Question:
I am working on cake website where user can add cakes in their cart. Then, their cart summary will be displayed in this page.For now, i could only generate summary of cart from database. I need to allow user to click on desired delete button and be able to delete the respective cart row from database.
'''
// To display the summary
$pick = "SELECT bname,quantity,price,sum FROM cart WHERE user_id LIKE '$search'";
$result1 = mysqli_query($conn, $pick);
$counting = 1;
if (mysqli_num_rows($result1) > 0) {
echo "<table align='center' class='summarytbl'>";
echo "<tr><th>No</th><th>Book Title</th><th>Price</th><th>Quantity</th><th>Total Price</th><th>Delete Order</th></tr>";
while($row = mysqli_fetch_assoc($result1)) {
echo "<tr><td>".$counting."</td><td>".$row['bname']."</td><td>".$row['price']."</td><td>".$row['quantity']."</td><td>".$row['sum']."</td><td><button type='button' class='delete' name=".$row['bname']." value=".$row['quantity'].">Delete</button></td></tr>";
$counting++;
}
echo"</table><br/><br/><br/>";
echo "<table align='center' class='new'>";
echo "<tr><td>Total Price</td><td>".$total."</td></tr>";
echo "<tr><td>Discount</td><td>".$discount."</td></tr>";
echo "<tr><td>Postage</td><td>".$postage."</td></tr>";
echo "<tr><td><b>Nett Price</b></td><td><b>".$nett."</b></td></tr>";
echo"</table>";
}
'''
i was hoping to use this statement to get button's value(quantity) and name(cake name) to delete row from table. But, it is not working. Please help.Thank you.
'''
if(isset($_POST['delete']))
{
$command = "DELETE FROM cart WHERE bname= ".$row['bname']." AND quantity=".$row['quantity'];
mysqli_query($conn,$command);
}
'''
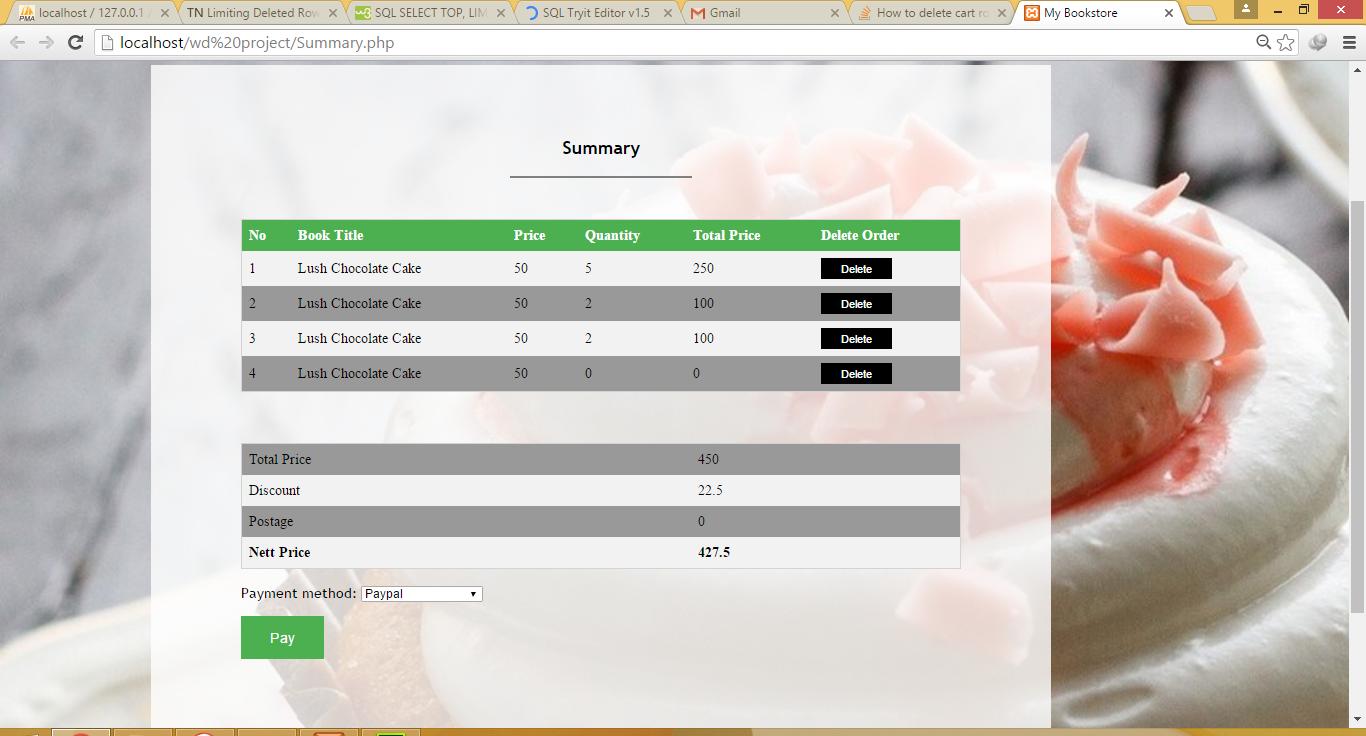
Answer: You are doing it all wrong. If you have primary in your cart then use these code otherwise add one in your table. Very basic way to do this.
'''
<form action="/delete.php" method="post">
<input type="hidden" name="cart_id" value=".$row['id'].">
<button type='submit' class='delete' value="Delete">Delete</button>
</form>
'''
delete.php
'''
// POST method take the input box value by using its name as an index
if(isset($_POST['cart_id']))
{
$command = "DELETE FROM cart WHERE id= ".$_POST['cart_id'].";
mysqli_query($conn,$command);
//Redirect to cart page after this by using header("location")
}
'''
Others ways to do this.
First by using Ajax request to make your page more dynamic and intuitive . When some click the delete button then get the cart id and pass the data to specific url to perform action on this. Make sure to validate that this cart belongs to currently login user.
Or by adding an anchor link on that delete button with url like /cart/delete/id. After performing the action at this url you can redirect user to cart page. It will load page every time when user delete an item from the cart. So it is not a good way to do this.